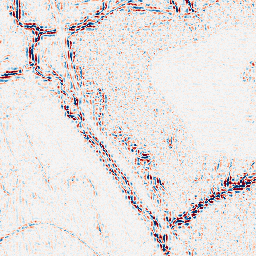
Category: wavelet
Decomposition family: wavelet_biorthogonal
Decomposition parameters: wavelet: bior3.5
level: 2
Upsampling method: regularized
Upsampling parameters: scale: 4
lambda_reg: 0.01
Upsampling scale: 4